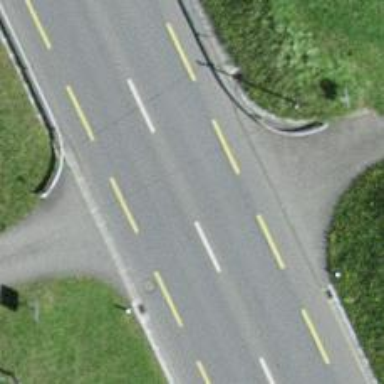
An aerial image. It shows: Secondary road with asphalt surface and designated cycle lane.